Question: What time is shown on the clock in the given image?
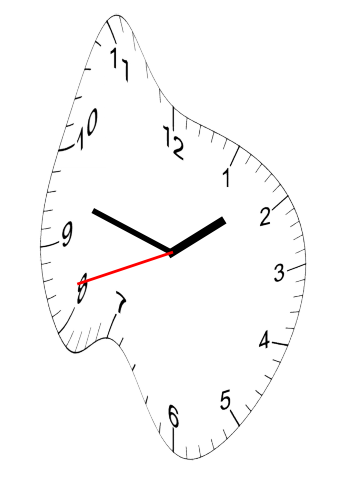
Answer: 01:47:42